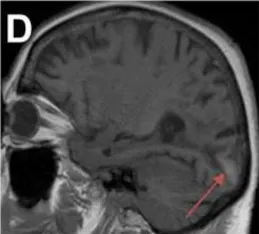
First brain imaging. (C,D) Sagittal T1 MRI showing hyperintensities in both occipital lobes.
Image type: radiology (mri)